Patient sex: M
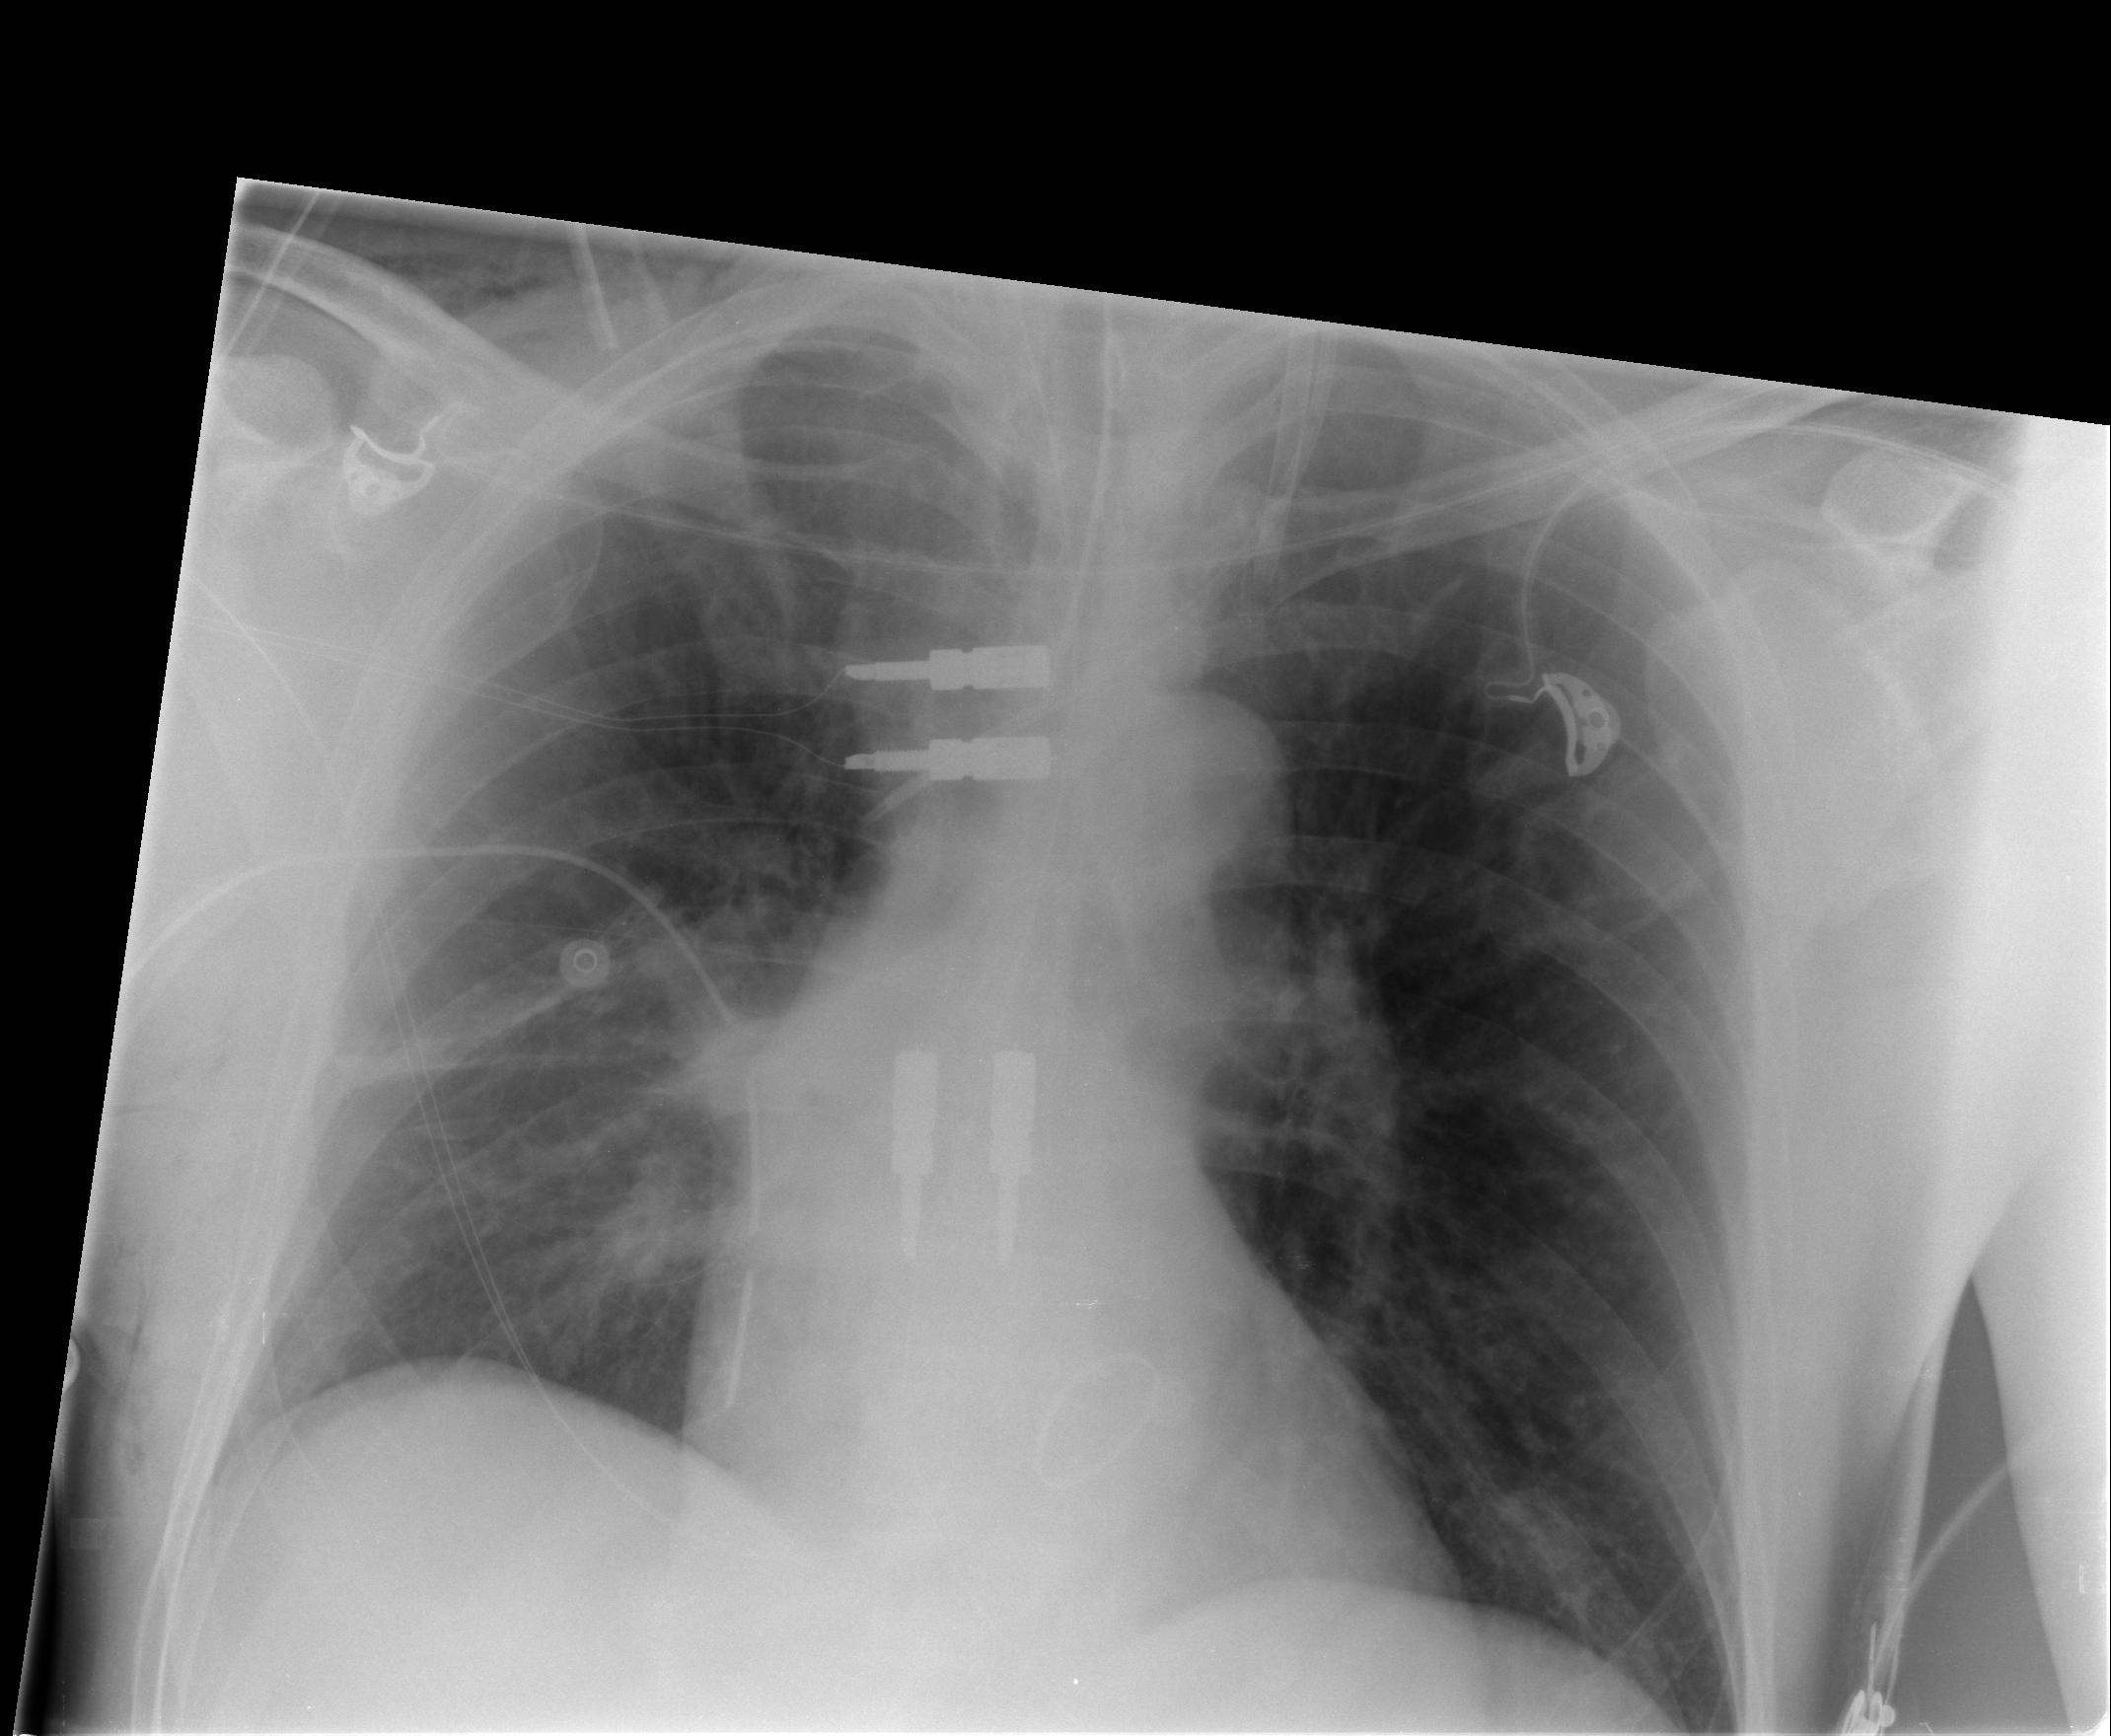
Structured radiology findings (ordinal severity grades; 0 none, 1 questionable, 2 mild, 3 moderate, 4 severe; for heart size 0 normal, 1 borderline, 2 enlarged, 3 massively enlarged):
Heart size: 0
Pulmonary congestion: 1
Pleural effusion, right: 0
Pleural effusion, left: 0
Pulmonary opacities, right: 0
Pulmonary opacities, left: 0
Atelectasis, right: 2
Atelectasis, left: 1